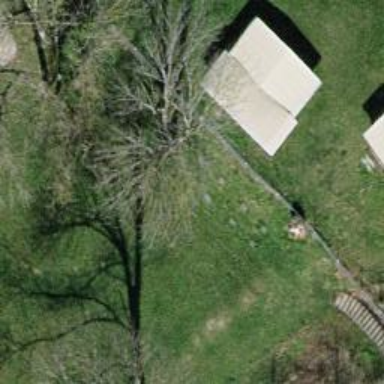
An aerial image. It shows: Mixed leaf type tree in natural setting.